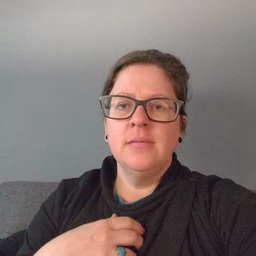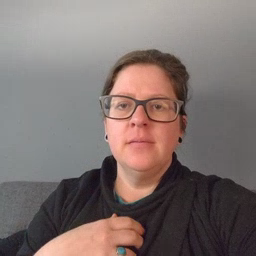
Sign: tree